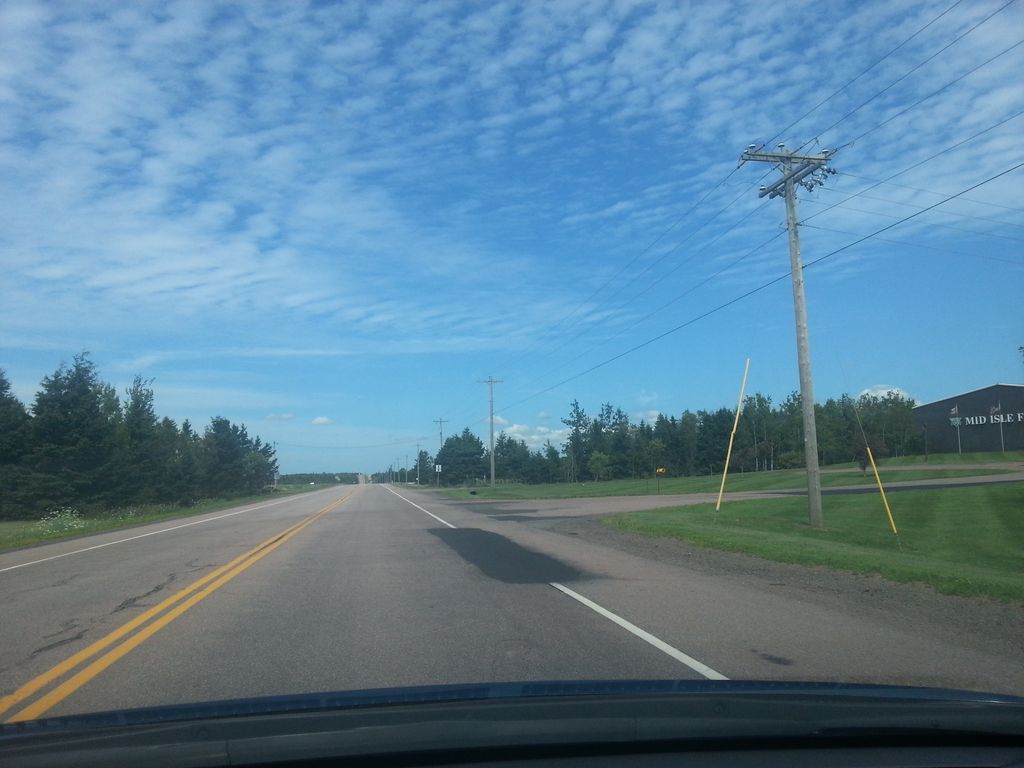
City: charlottetown